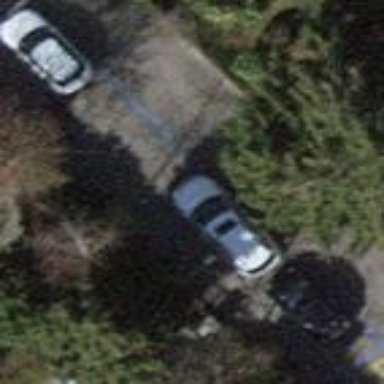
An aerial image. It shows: Parking lane designated for parking.